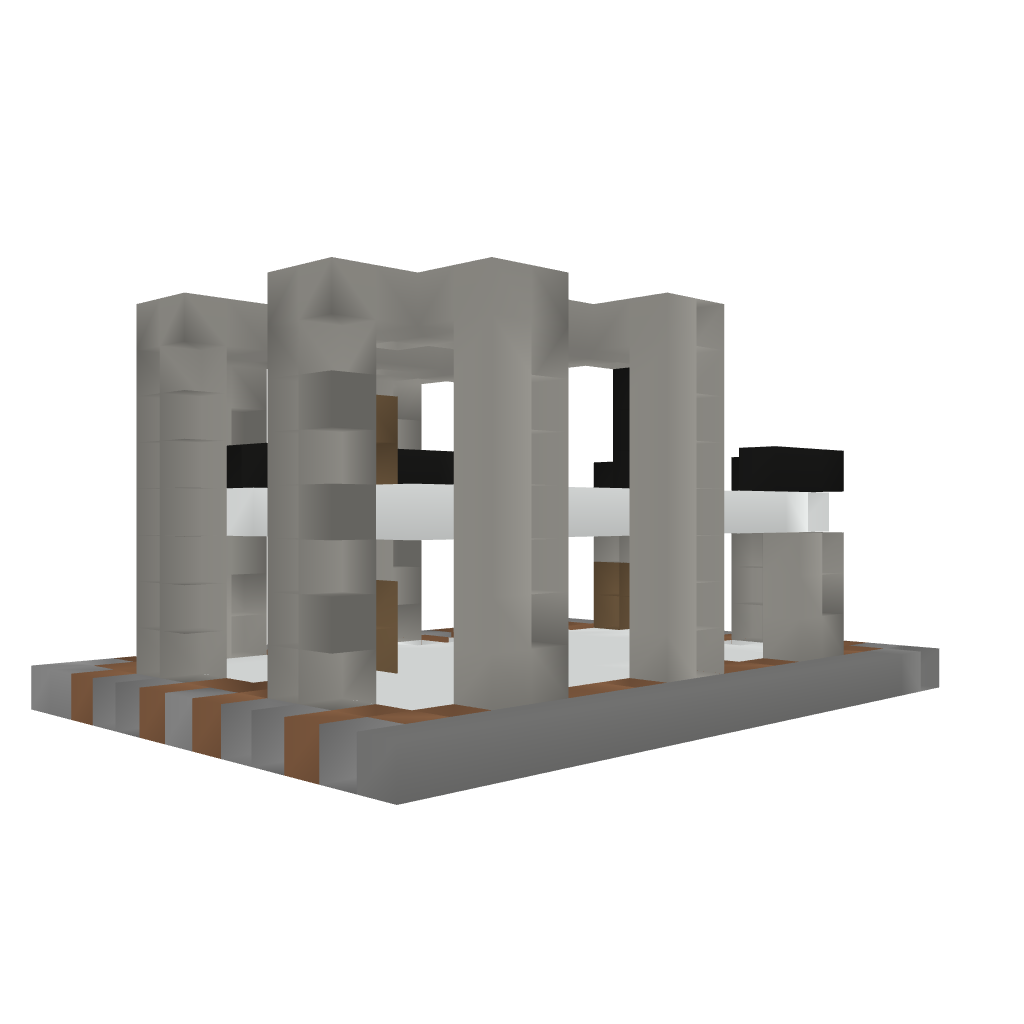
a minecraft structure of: Modern House #6